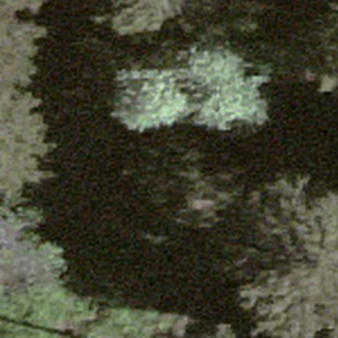
Label: other